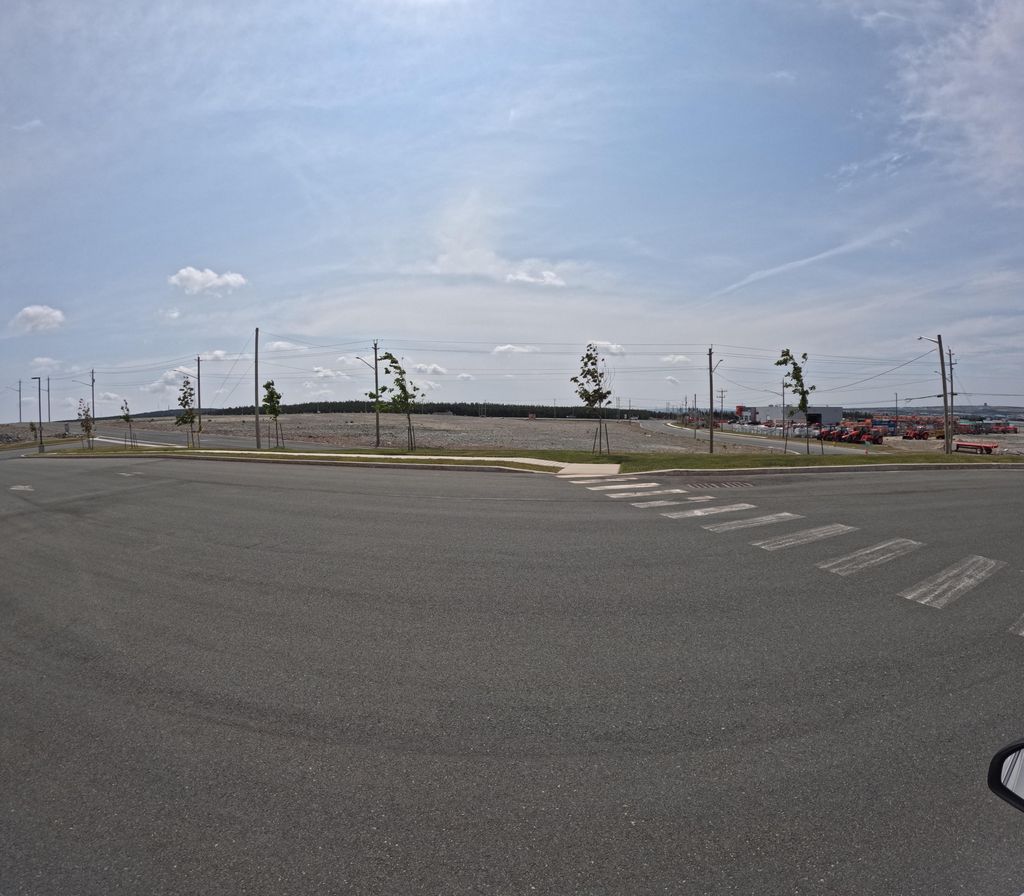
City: st_johns